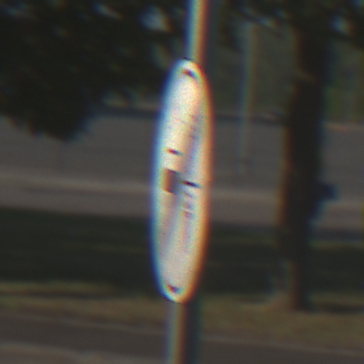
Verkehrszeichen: EndeVerbotUeberholenEinspurigeFahrzeuge
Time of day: MorningAfternoon
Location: Outdoor (Urban)
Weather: Clear
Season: NotSpecified
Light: Natural